Chest X-ray:
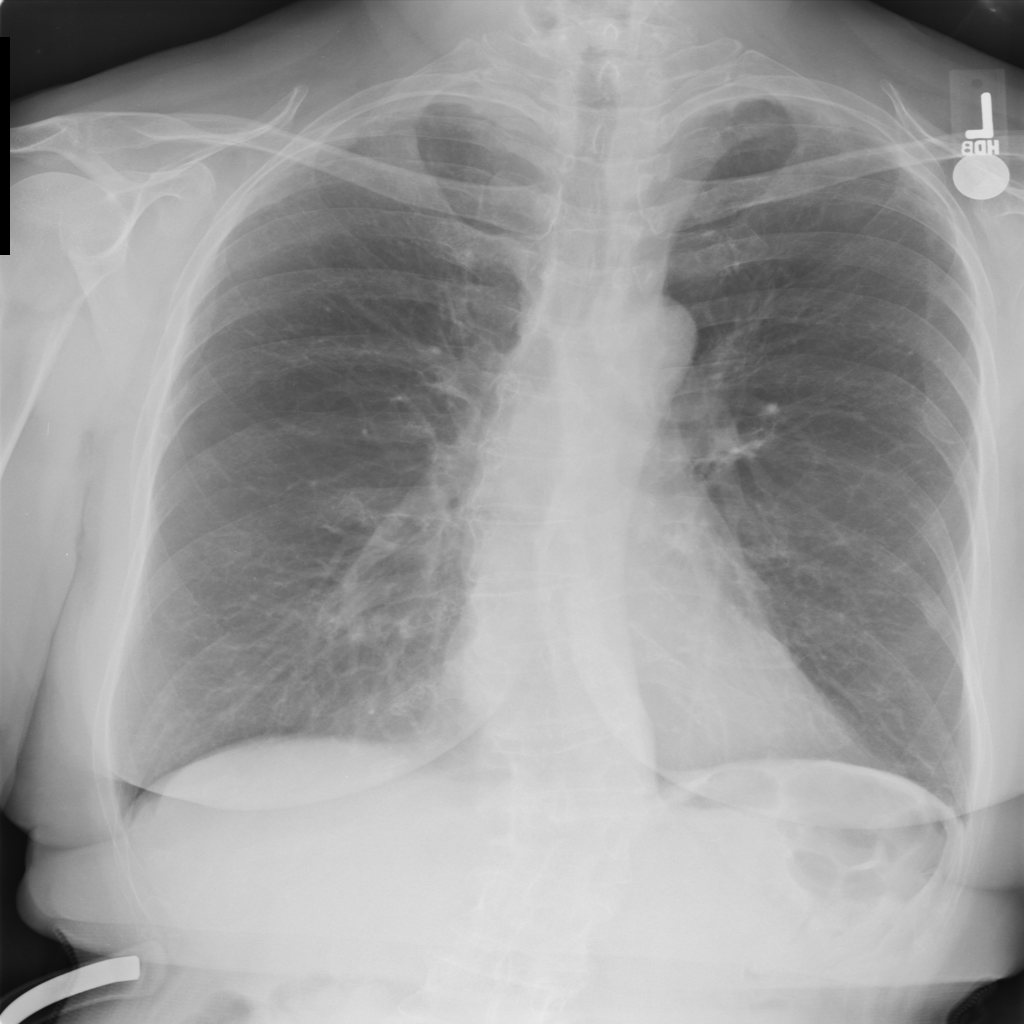
No abnormal finding: yes